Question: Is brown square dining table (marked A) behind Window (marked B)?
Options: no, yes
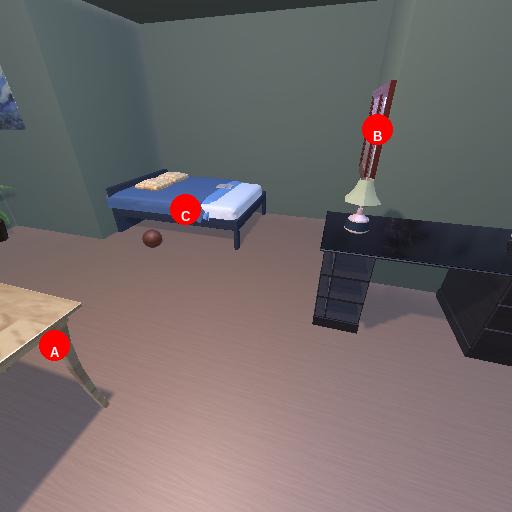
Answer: no